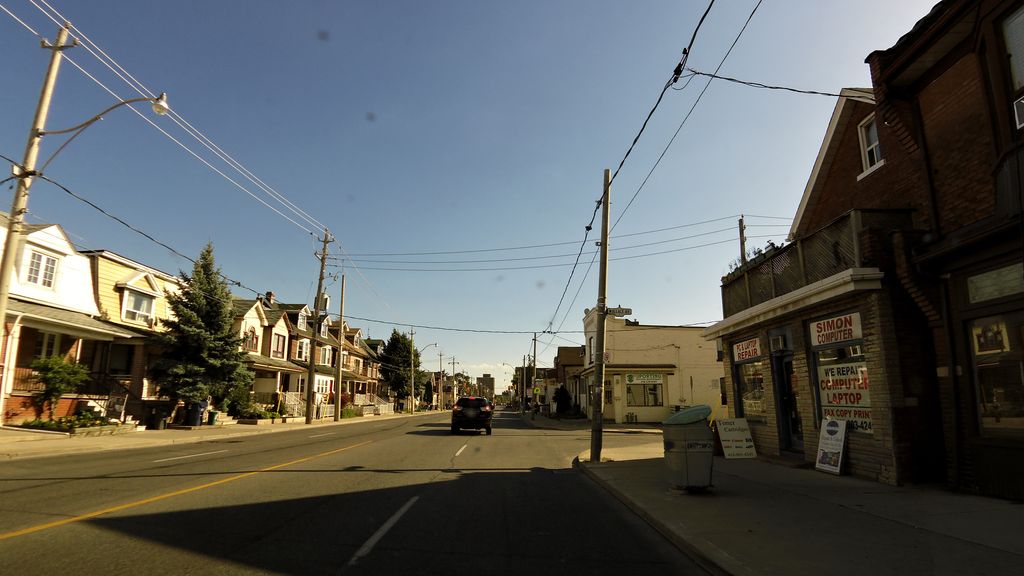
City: toronto